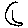
Label: moon